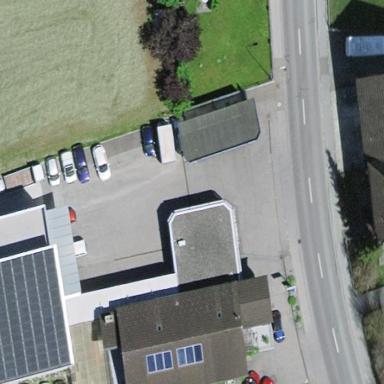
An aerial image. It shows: Building that houses car repair shop.